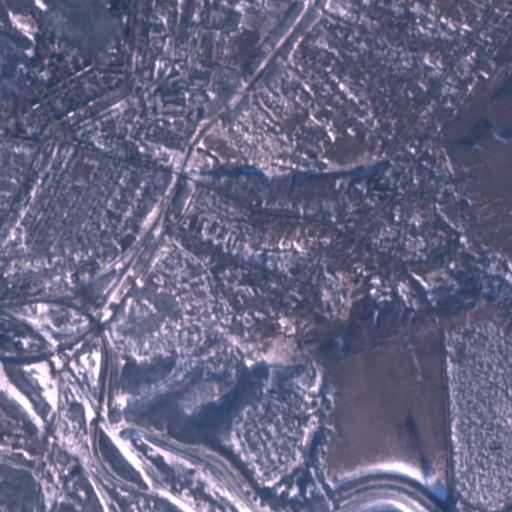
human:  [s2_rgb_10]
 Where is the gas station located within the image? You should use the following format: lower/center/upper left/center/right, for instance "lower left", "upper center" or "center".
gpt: The gas station is located in the upper left of the image.
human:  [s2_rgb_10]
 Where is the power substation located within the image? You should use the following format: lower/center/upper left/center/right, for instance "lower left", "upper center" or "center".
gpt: The power substation is located in the upper center of the image.
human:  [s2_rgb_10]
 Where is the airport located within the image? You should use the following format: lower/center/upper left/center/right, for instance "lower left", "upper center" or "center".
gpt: There is no airport in the image.